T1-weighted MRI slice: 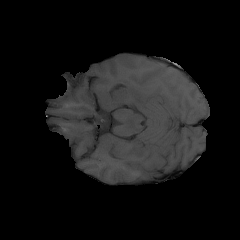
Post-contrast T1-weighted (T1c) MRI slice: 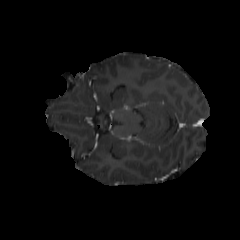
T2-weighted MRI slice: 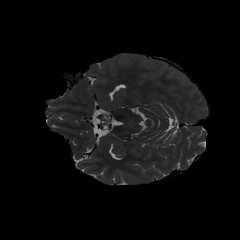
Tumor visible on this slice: no